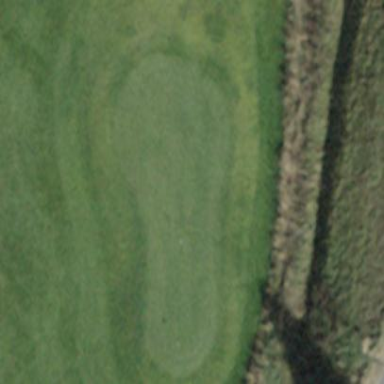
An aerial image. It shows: Green golf area with grass land use.